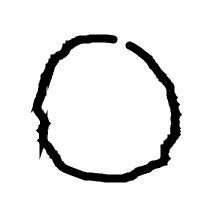
Shape: circle